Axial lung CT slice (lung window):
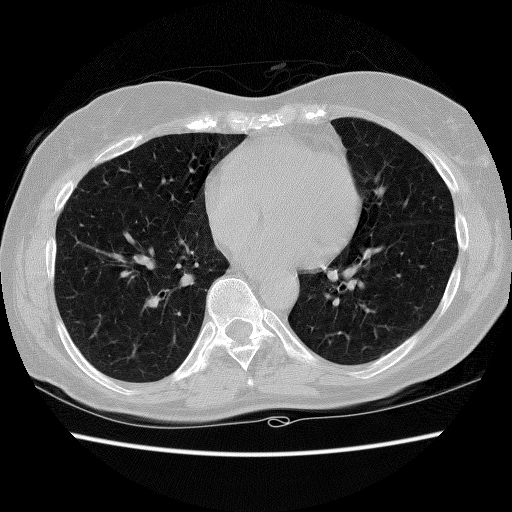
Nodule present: no